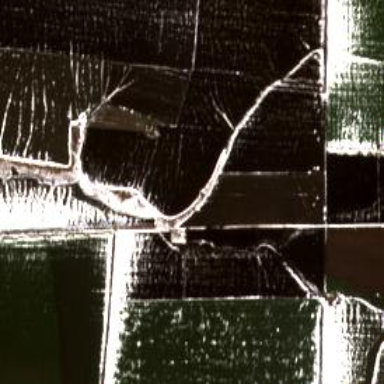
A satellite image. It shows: Picturesque farmland scene.